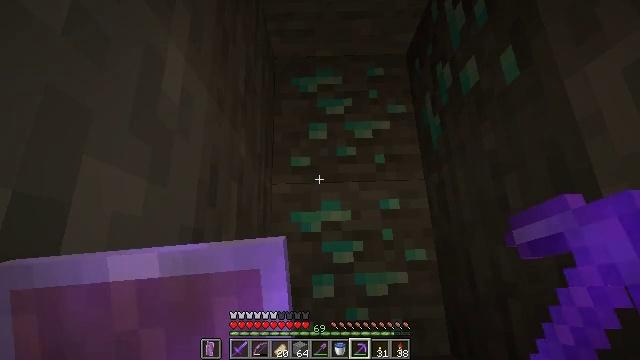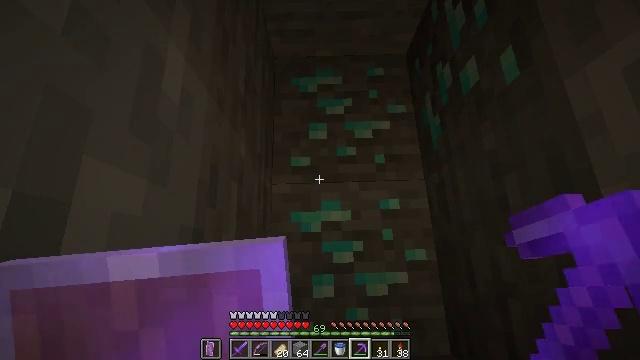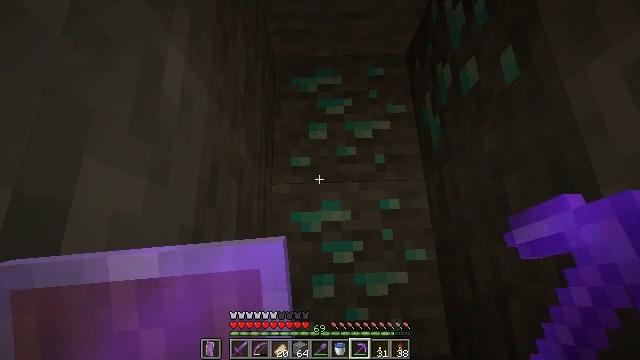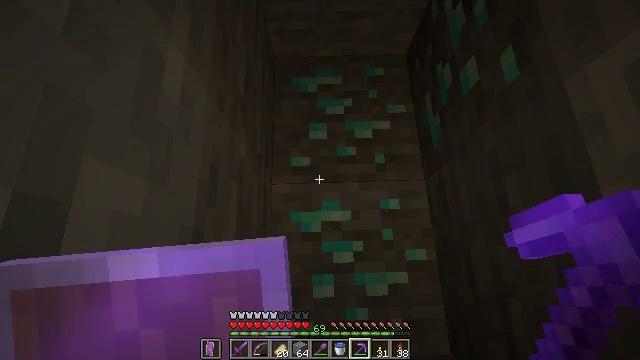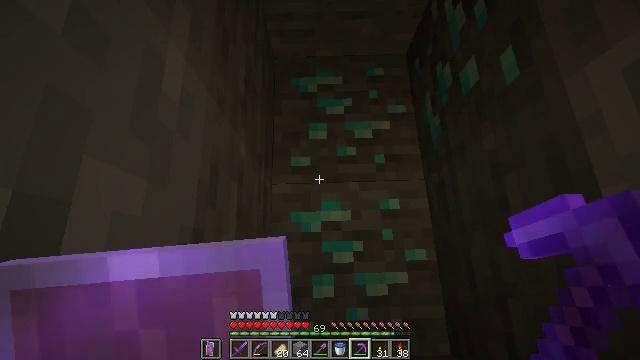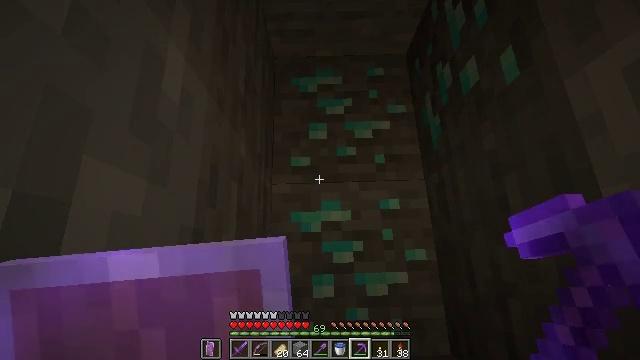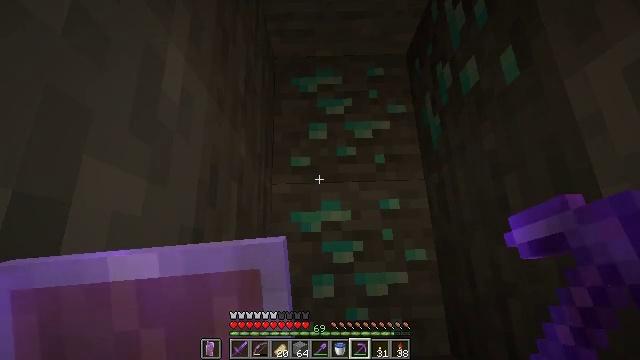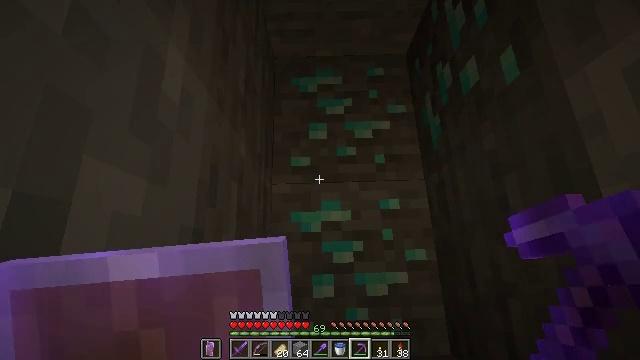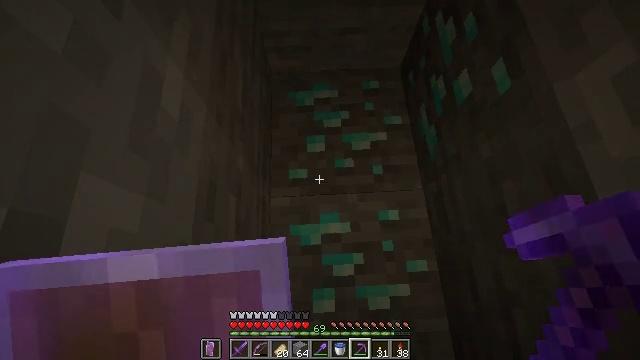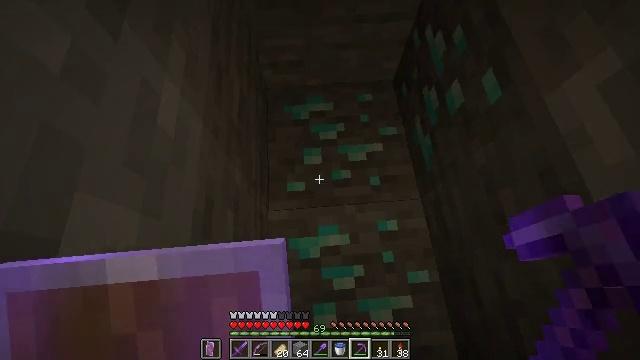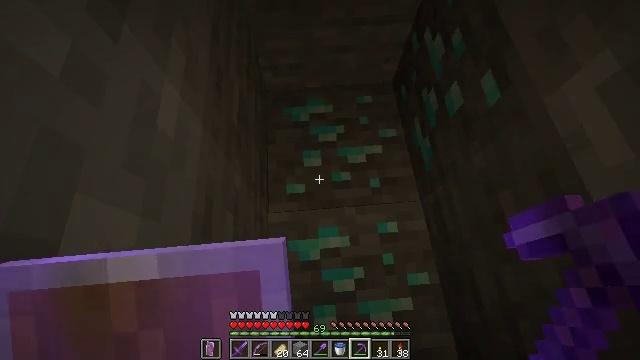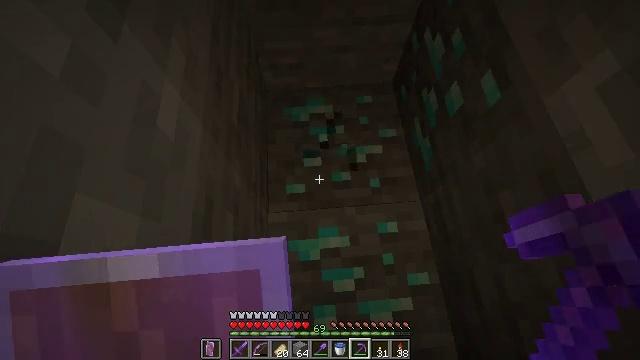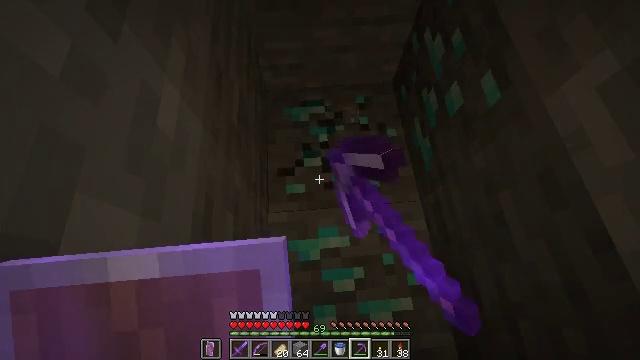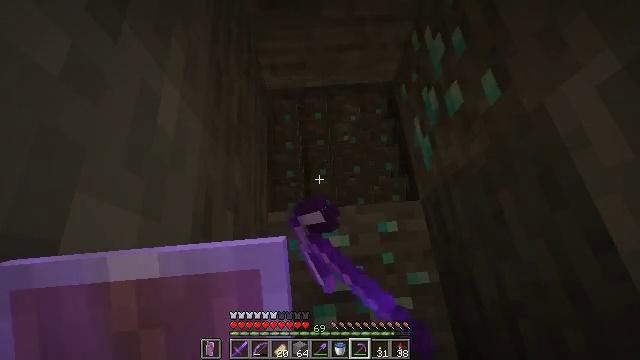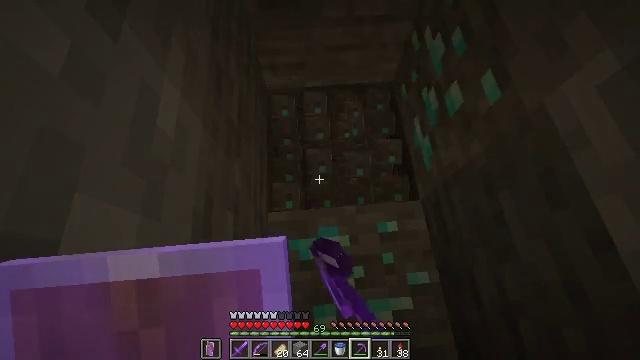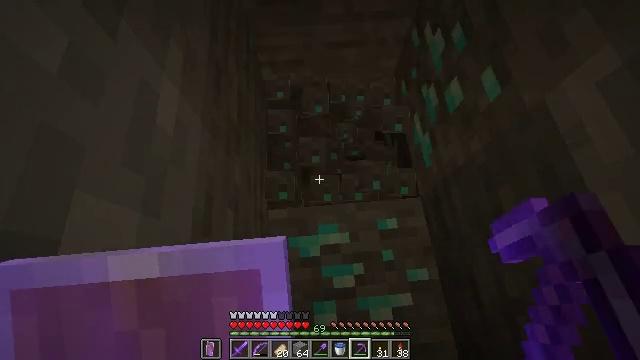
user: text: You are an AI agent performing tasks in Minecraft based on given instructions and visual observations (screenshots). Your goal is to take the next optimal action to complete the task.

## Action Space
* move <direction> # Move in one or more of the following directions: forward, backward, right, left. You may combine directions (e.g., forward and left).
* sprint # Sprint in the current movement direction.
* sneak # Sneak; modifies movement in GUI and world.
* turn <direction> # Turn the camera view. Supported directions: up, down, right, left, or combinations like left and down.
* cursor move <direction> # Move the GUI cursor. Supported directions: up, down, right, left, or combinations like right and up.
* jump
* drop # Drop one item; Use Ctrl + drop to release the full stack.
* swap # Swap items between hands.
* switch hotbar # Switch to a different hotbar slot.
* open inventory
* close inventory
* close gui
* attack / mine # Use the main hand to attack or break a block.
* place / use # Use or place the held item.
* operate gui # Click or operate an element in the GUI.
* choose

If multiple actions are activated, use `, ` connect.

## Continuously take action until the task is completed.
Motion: motion action
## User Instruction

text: Mine the diamond ore underground.
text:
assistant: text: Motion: no_op
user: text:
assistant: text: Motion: no_op
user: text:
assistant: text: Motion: no_op
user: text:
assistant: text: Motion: no_op
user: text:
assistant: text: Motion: no_op
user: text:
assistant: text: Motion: no_op
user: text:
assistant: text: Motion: no_op
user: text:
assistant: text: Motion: turn right and up
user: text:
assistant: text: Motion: turn right and up
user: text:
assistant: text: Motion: no_op
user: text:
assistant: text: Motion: attack / mine
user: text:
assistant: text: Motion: attack / mine
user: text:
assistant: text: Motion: attack / mine
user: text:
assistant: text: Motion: attack / mine
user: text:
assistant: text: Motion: attack / mine
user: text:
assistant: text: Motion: turn down, attack / mine
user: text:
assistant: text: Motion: attack / mine
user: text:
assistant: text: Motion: attack / mine
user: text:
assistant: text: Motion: turn down, attack / mine
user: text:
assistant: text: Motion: turn right and down, attack / mine
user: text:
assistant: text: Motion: turn right and down, attack / mine
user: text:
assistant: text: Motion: attack / mine
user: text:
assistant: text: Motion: attack / mine
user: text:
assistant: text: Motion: attack / mine
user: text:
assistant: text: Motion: attack / mine
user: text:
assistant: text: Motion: attack / mine
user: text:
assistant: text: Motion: no_op
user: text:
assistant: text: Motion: no_op
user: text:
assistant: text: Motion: no_op
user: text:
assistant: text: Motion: turn up